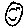
Label: smiley face